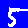
Digit: 5